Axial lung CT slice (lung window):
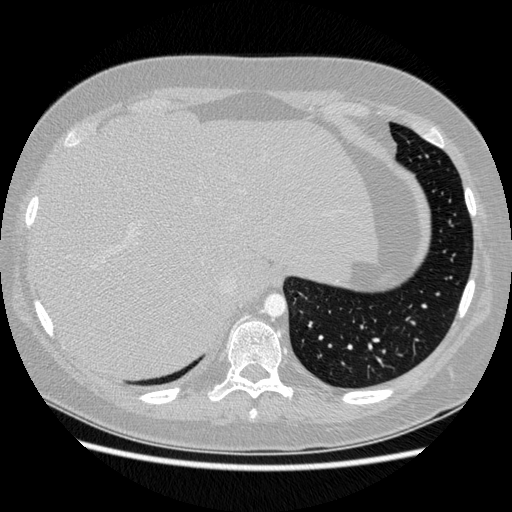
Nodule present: no